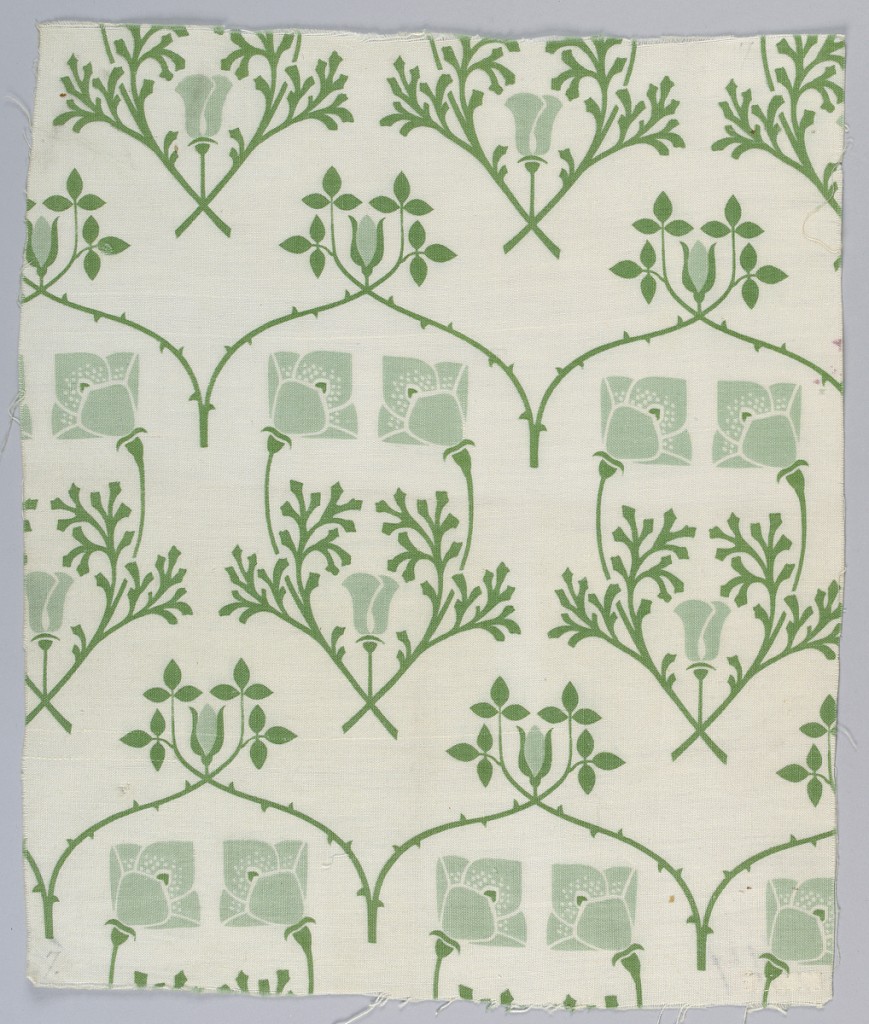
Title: Escholtzia
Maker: Arthur Wilcock
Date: ca. 1890
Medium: cotton Technique: roller printed on plain weave, duplex
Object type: Textile
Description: Stylized flat pattern in two shades of green on a plain white ground; confronted poppies enclose thistle and are topped by arch of thorny rose-branches ending in leaves and rosebud.